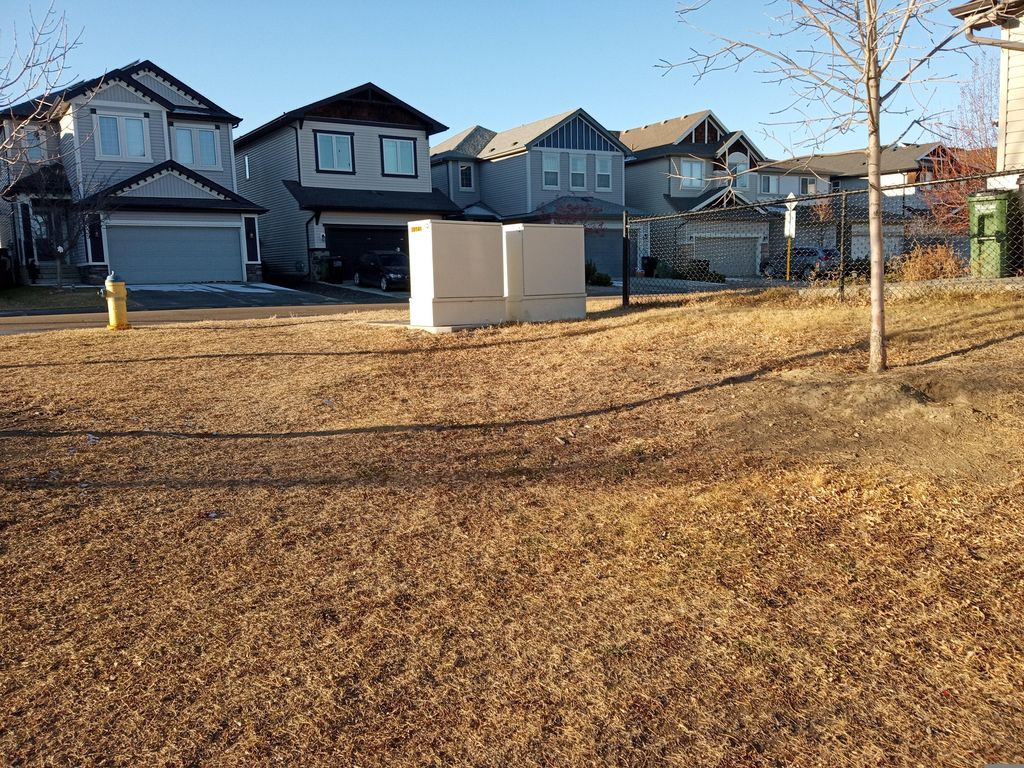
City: edmonton